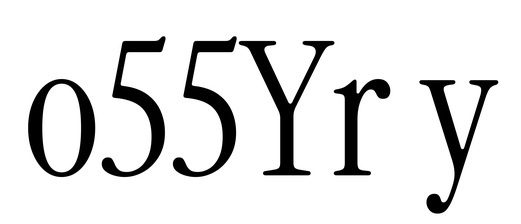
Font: InstrumentSerif-Regular